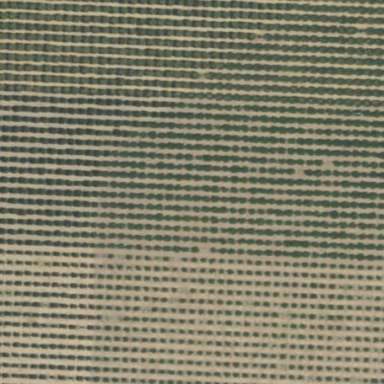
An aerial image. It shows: Orange orchard with rows of vibrant orange trees.